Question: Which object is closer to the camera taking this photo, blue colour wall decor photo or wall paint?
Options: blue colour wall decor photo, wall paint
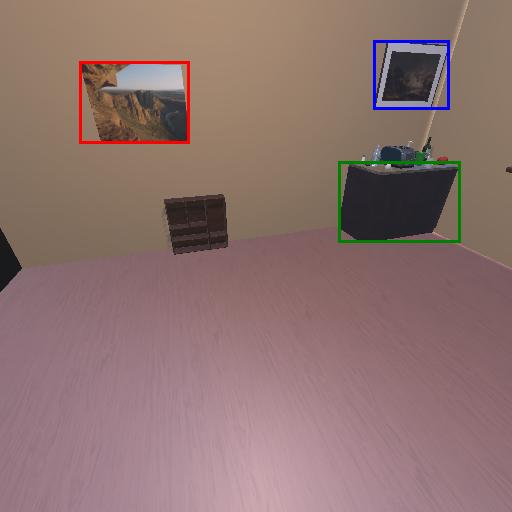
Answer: blue colour wall decor photo